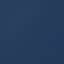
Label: SeaLake